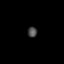
Tissue: lung
Cell type: T cells
Senescence score: 0.1621
Nuclear area (px): 95
Mean DAPI intensity: 74.463